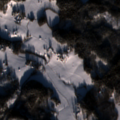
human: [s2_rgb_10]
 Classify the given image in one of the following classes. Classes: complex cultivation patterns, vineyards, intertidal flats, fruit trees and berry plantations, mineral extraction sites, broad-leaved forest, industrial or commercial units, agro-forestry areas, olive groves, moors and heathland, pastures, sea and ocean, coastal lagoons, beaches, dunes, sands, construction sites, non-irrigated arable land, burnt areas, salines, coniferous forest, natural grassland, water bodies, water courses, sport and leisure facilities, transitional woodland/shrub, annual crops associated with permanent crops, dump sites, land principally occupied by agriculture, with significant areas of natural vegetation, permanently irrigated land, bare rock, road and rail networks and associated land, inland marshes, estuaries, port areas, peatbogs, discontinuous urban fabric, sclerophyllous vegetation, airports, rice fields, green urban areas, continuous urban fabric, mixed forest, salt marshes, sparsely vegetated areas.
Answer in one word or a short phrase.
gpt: land principally occupied by agriculture, with significant areas of natural vegetation, coniferous forest, mixed forest, transitional woodland/shrub